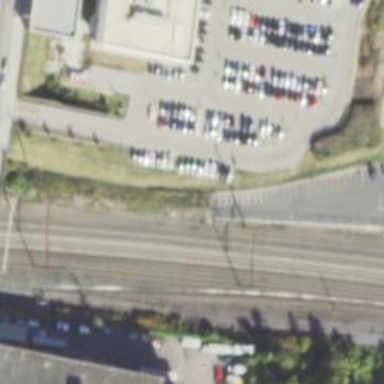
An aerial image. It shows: Abandoned railway with electrified contact line.